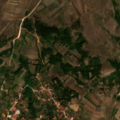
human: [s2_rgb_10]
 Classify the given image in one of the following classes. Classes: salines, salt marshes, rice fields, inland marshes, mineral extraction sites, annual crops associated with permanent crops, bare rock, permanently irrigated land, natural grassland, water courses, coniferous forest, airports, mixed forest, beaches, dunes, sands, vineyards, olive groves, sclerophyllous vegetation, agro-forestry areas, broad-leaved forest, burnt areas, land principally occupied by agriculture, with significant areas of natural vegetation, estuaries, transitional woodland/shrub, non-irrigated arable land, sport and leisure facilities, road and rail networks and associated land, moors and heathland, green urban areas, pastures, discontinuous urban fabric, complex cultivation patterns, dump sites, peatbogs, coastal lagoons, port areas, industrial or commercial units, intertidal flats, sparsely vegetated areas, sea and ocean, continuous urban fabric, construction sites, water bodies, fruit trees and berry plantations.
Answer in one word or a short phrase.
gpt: complex cultivation patterns, land principally occupied by agriculture, with significant areas of natural vegetation, natural grassland